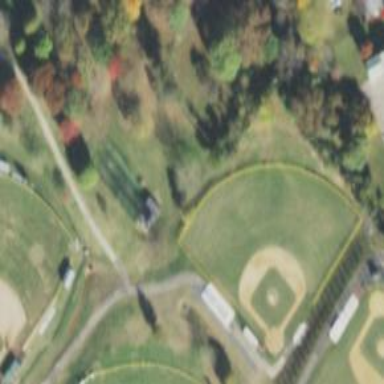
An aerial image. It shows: Baseball pitch for leisure land.